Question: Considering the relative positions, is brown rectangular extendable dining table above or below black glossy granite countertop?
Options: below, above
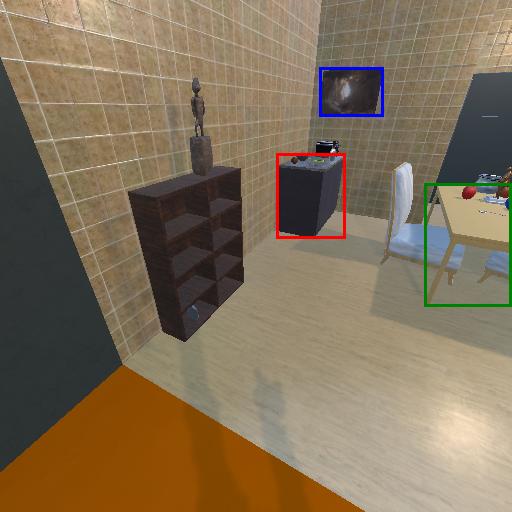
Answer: below